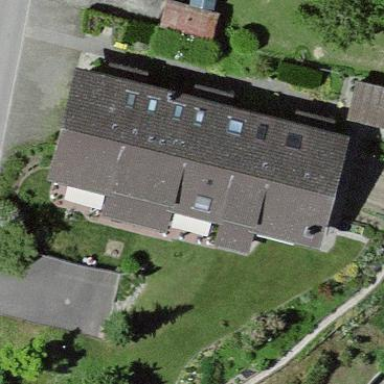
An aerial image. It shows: Residential building.